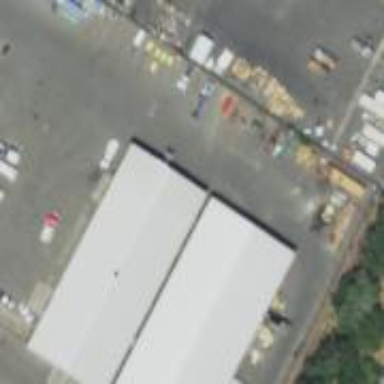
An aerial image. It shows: Industrial building.